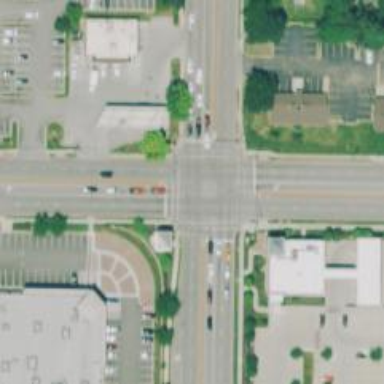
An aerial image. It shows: Solid stop line on the road.